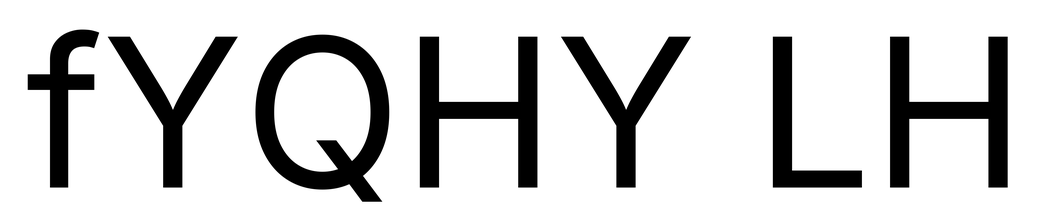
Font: Inter_Regular